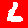
Digit: 6